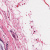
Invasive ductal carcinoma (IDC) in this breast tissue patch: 0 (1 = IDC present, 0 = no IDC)